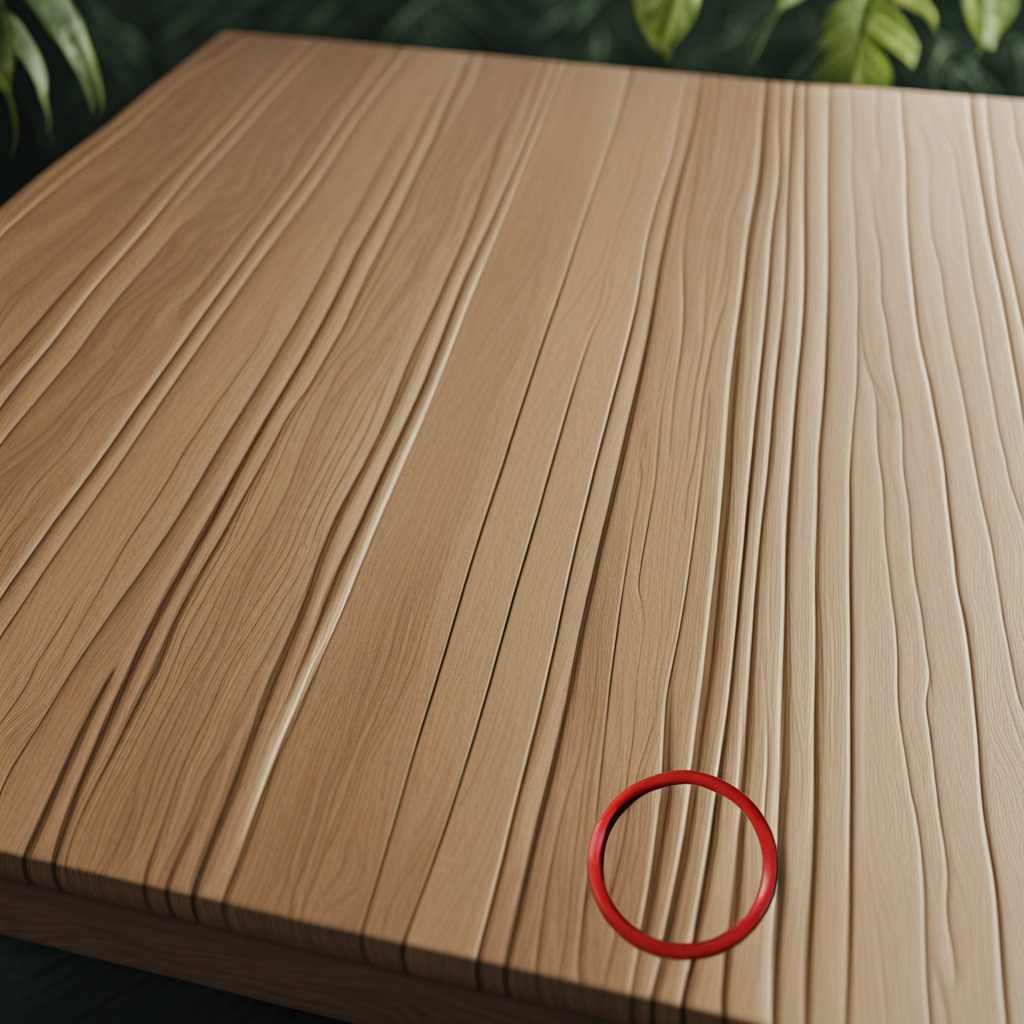
A rubber O-ring is lying on the wooden table.